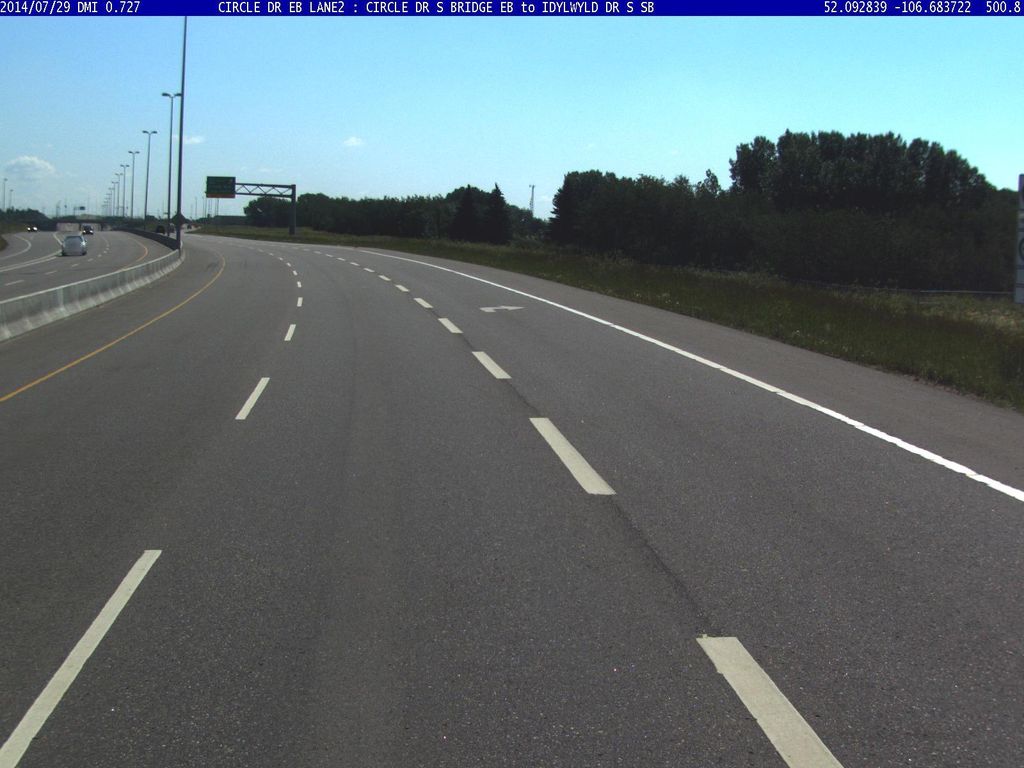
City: saskatoon